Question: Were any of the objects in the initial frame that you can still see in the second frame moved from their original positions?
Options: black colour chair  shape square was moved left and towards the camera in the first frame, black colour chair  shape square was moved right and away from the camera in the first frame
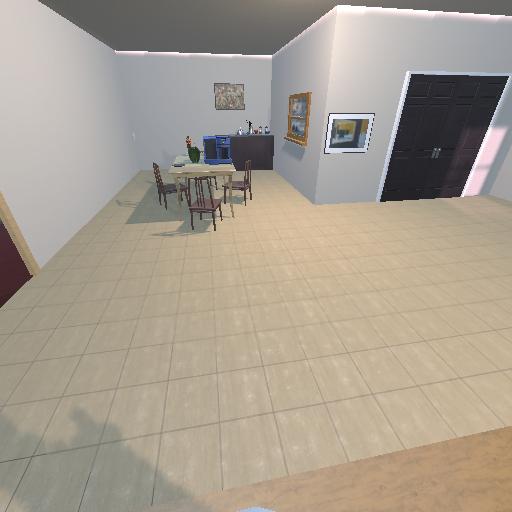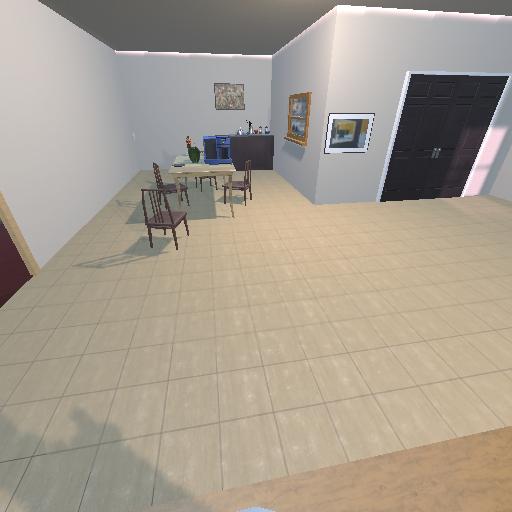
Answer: black colour chair  shape square was moved left and towards the camera in the first frame